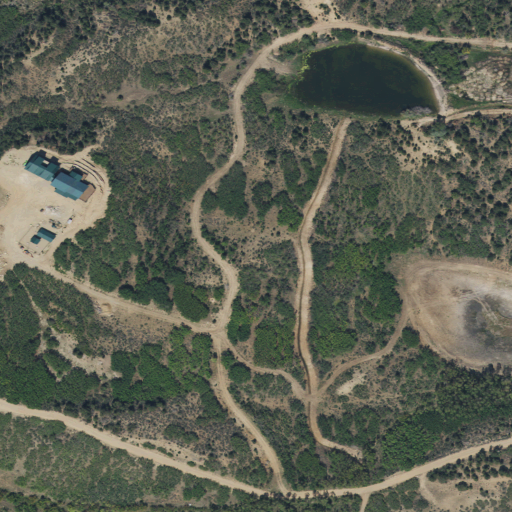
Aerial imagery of depression(s) in Utah named Jepp Basin containing deciduous forest, evergreen forest, grassland, open development, and shrub